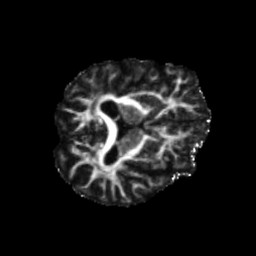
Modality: FA
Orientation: axial
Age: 70
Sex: male
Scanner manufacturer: siemens
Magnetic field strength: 3 T
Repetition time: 5.47 s
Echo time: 0.0854 s